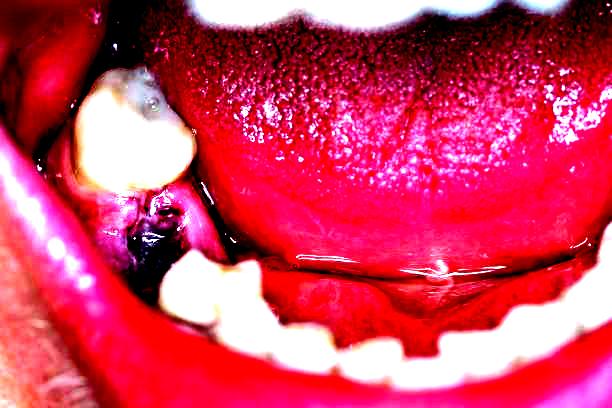
Condition: hypodontia